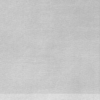
Label: dusty